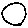
Label: circle